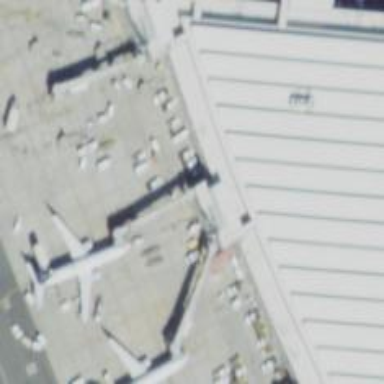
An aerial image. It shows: Airport gate.